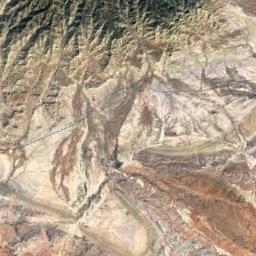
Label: mountain